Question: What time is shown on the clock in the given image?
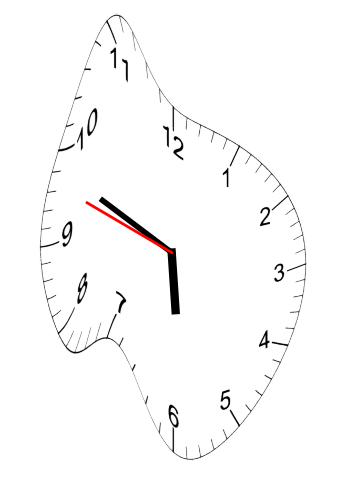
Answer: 05:48:48